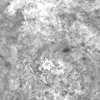
Atmospheric dust classification: not_dusty